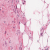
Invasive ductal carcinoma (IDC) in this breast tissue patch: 0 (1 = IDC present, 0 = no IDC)